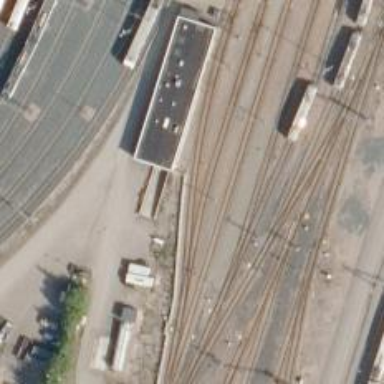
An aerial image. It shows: Rail yard with electrified contact lines for railway operations.